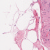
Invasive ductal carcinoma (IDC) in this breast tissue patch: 0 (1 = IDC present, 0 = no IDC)